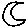
Label: moon